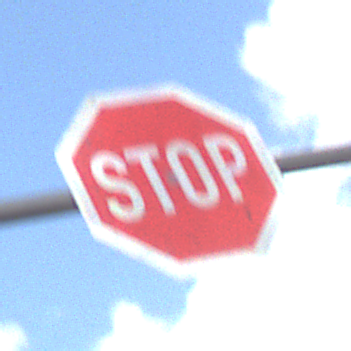
Verkehrszeichen: Stop
Umgebung: Outdoor, Nature
Tageszeit: Midday
Wetter: PartlyCloudy
Licht: Natural
Jahreszeit: NotSpecified
Kontrast: LowContrast